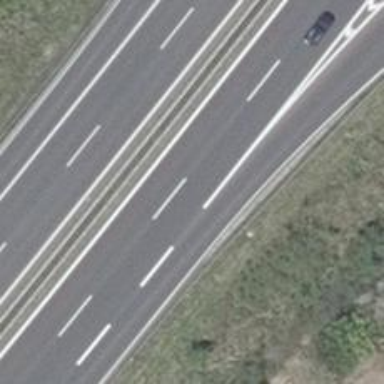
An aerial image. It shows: This is trunk highway with motorroad.